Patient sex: M
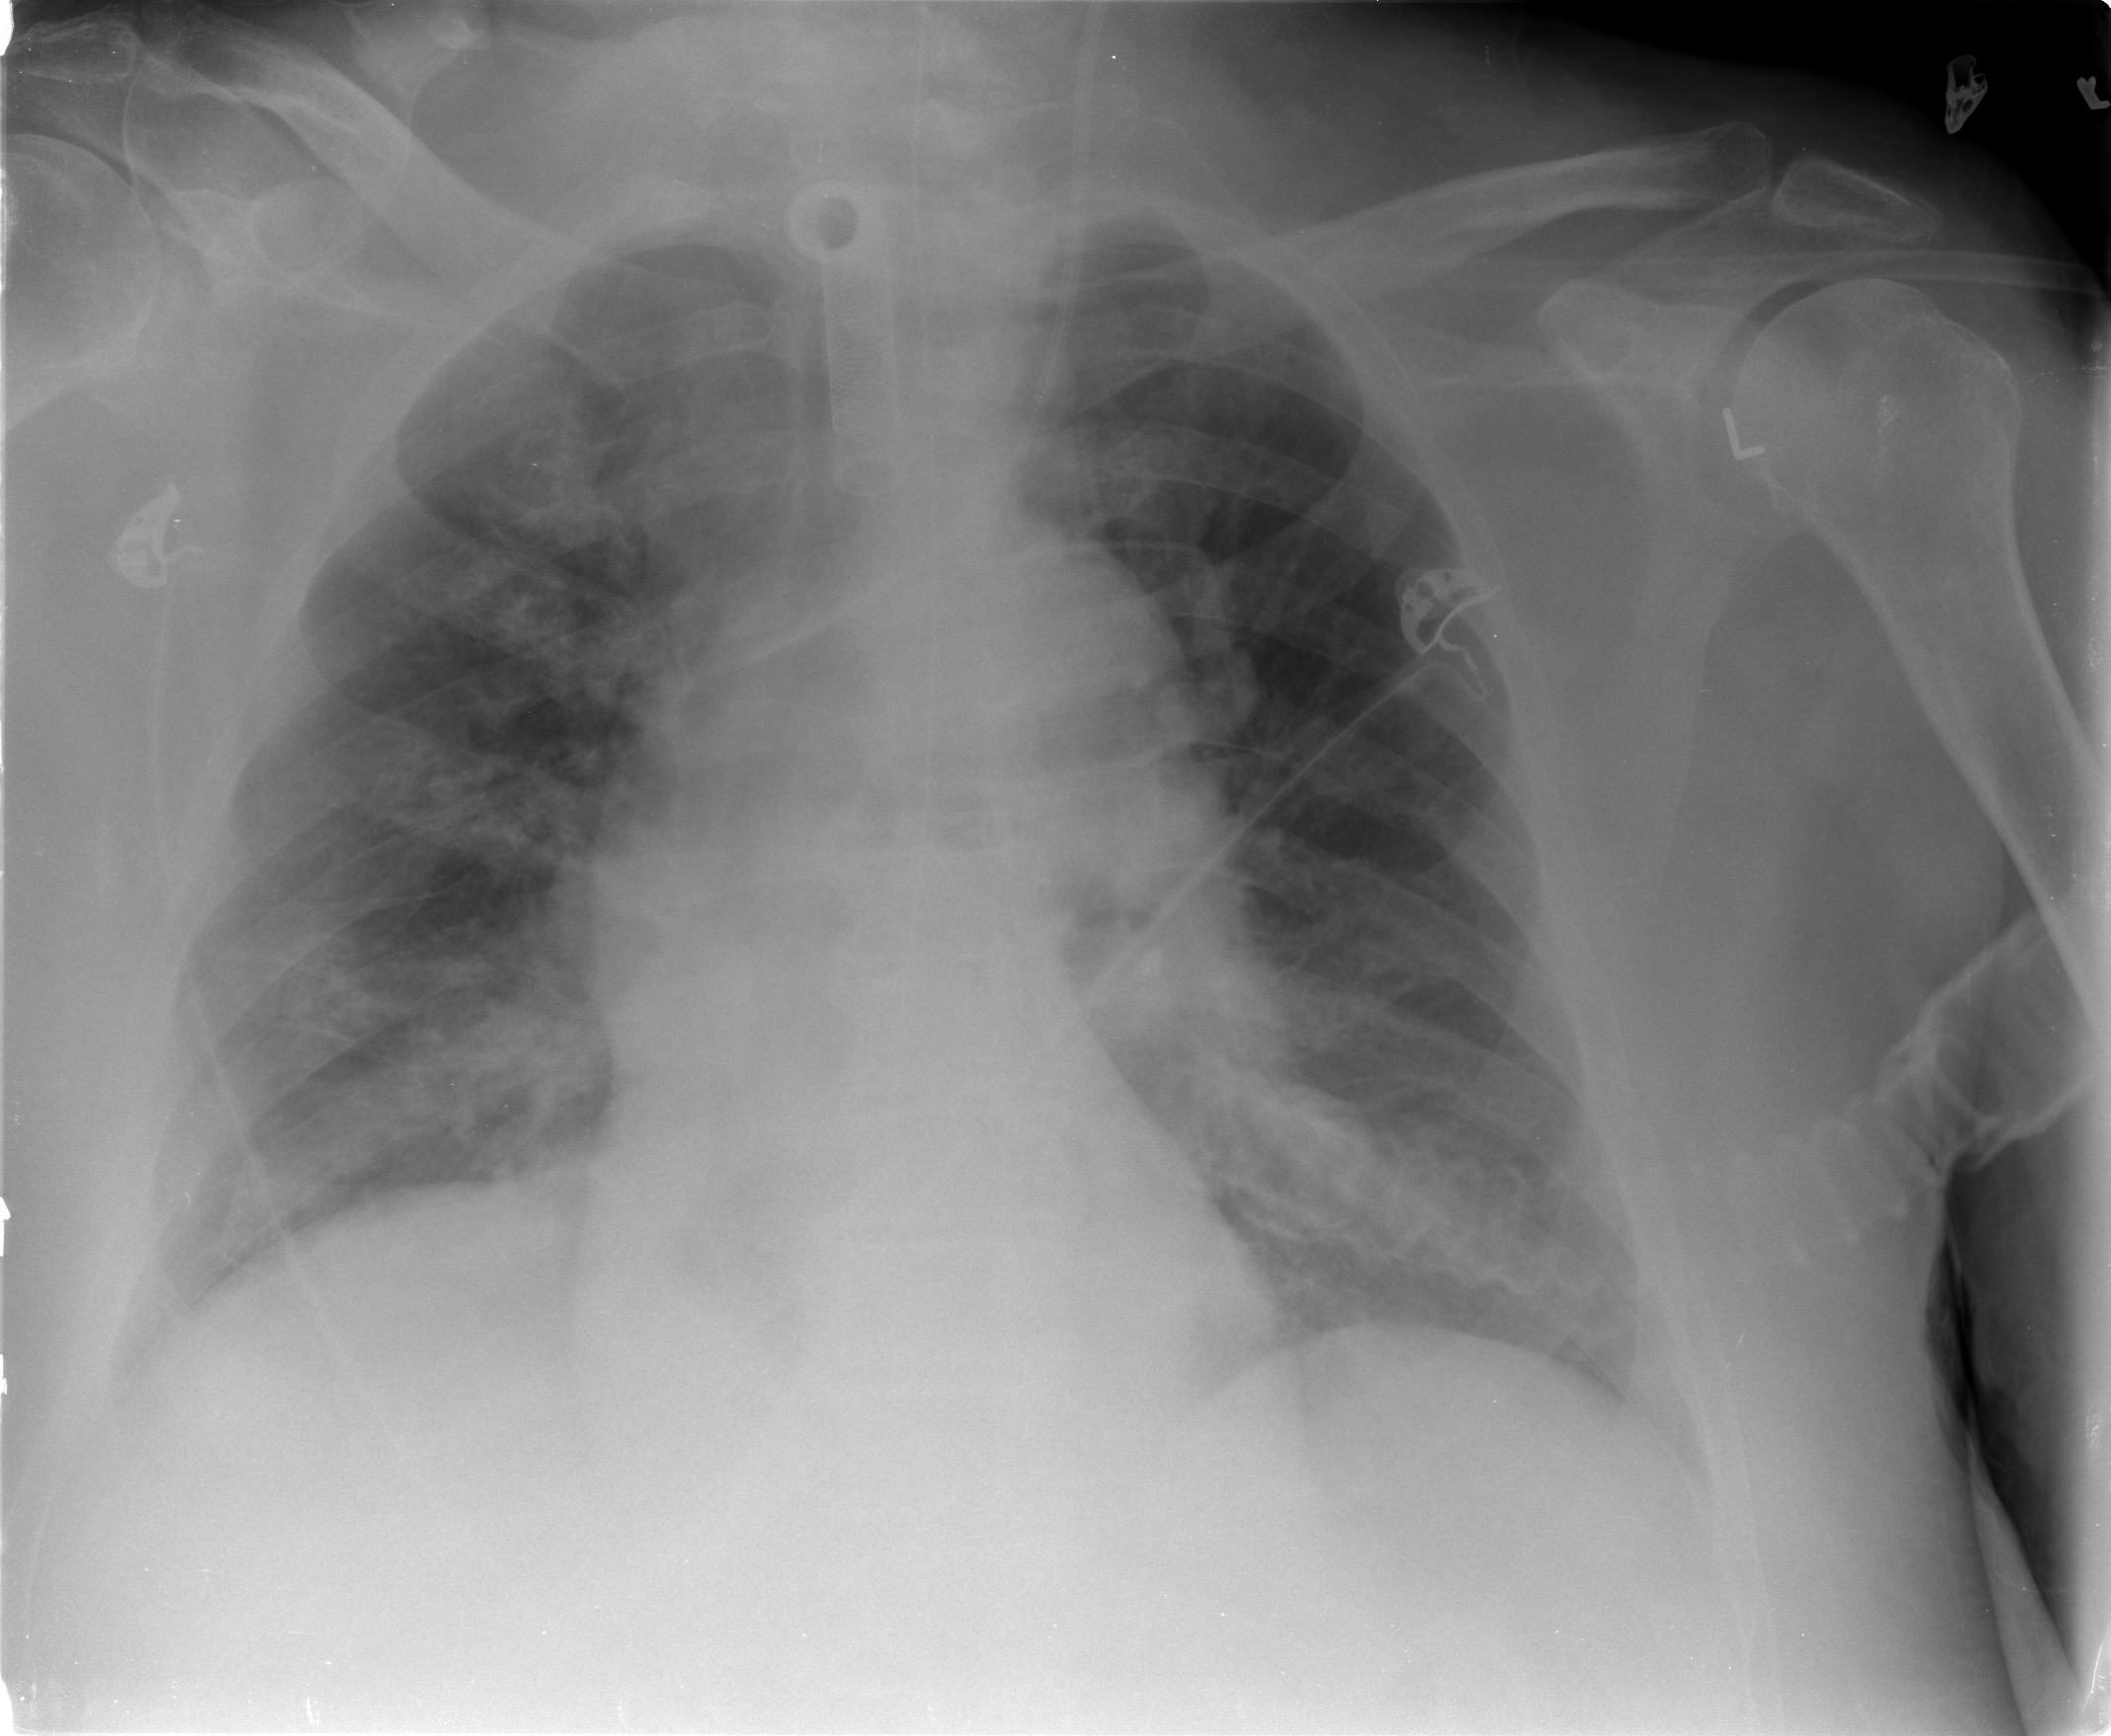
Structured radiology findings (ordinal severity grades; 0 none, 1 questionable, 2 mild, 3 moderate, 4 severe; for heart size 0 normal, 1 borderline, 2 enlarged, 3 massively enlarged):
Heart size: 0
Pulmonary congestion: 2
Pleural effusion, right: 0
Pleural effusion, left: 0
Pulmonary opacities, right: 1
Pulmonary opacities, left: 1
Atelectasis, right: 2
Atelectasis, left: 1